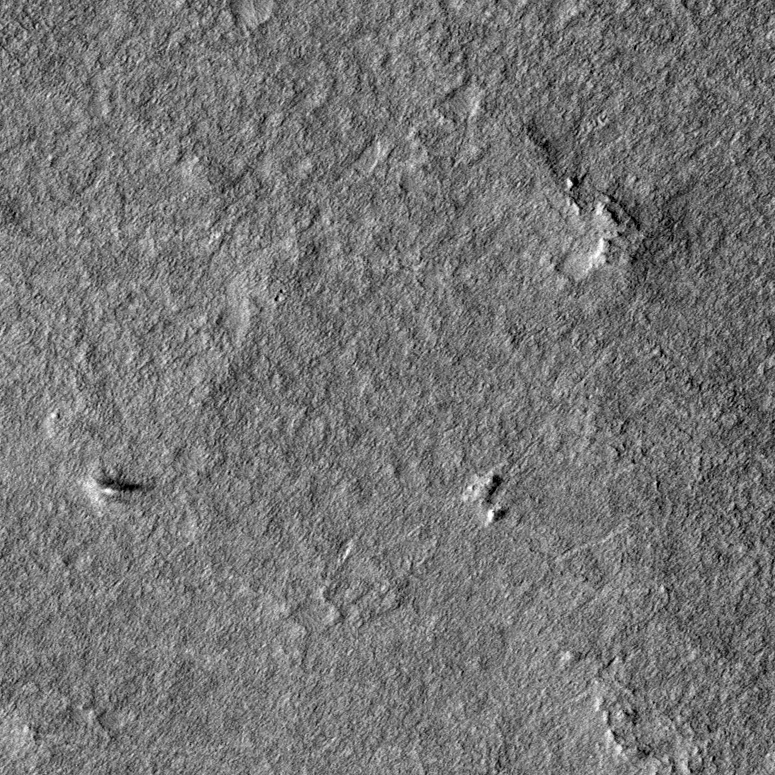
Label: dustdevil